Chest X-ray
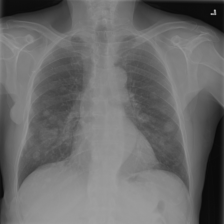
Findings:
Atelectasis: negative
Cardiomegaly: negative
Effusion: negative
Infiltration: negative
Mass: positive
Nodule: positive
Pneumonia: negative
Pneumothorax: negative
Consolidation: negative
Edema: negative
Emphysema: negative
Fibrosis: negative
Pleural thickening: negative
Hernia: negative